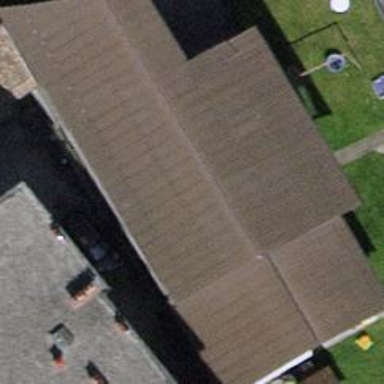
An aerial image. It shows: Shed.